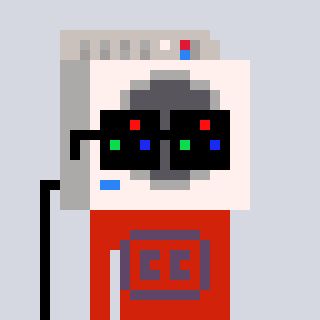
a pixel art character with square black sunglasses, a washing machine-shaped head and a red-colored body on a cool background